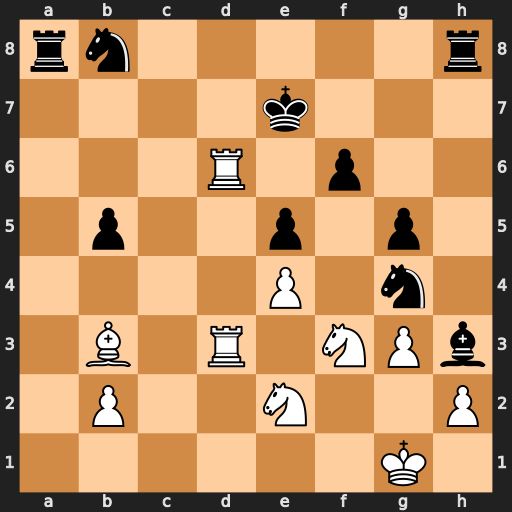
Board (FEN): rn5r/4k3/3R1p2/1p2p1p1/4P1n1/1B1R1NPb/1P2N2P/6K1
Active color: w
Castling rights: -
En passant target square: -
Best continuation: Re6+ Kf8 Rd8+